Question: I want to create Maps by Year-Quarter each accumulating on the previous quarter.
I'm splitting the Maps on Trellis by a Date column so the custom expression looks like this currently:
'< BinByDateTime([Approved Date],"Year.Month",1)>'
and the problem is I don't know how to incorporate the function. If there is another way to make each map trellis add up the previous maps' data.
I'd really appreciate it!
Open attachment to see what my current maps trellis looks like without them accumulating.

Thanks, George
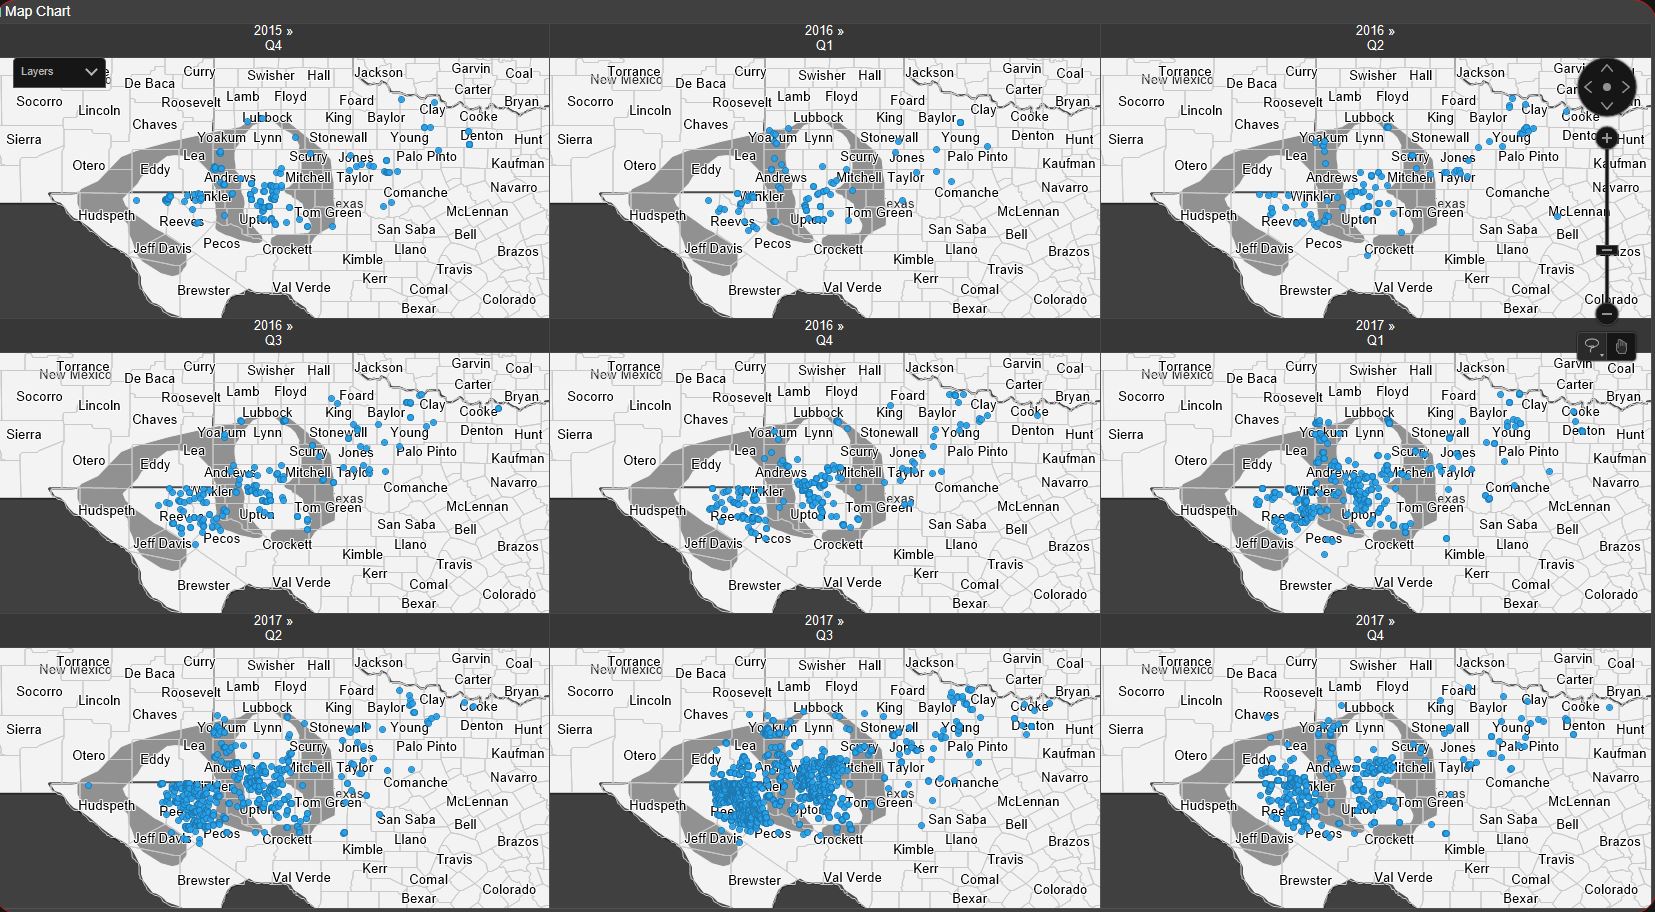
Answer: I'm not sure you're going to be able to do this the way you'd like. I believe by now you have read the documentation of 'OVER' functions and understand that they navigate a hierarchy, in this case one constructed from the date (if you haven't read it yet, press F1 and get to studying because none of this will make sense :).
thing is, what you're doing with the trellis is then limiting each visualization by a given category. in other words, each panel of the trellis is containing and can access only the data defined by your 'Year.Quarter' hierarchy.
to put it in OOP terms, it is out of scope to access 2016.Q2 from 2016.Q3.
you can recreate this by building a chart with a of, say, 'Year([Approved Date]) = 2016'. no matter what you do, you won't be able to access 2015 or 2017 from this chart, because you've explicitly limited the chart to only 2016. the trellis is an implicit limit, I guess you could say.
that said, I don't know the ideal solution to recommend. one idea is to have a separate map to the side that shows the cumulative sum. this will show the comparison quarter to quarter as well as the result for "today," but you lose the perception of growth over time.
another could be to create a slider property control for the date, and then limit a single map chart to that document property, so that the user could choose his own date range and even drag the slider back and forth to visualize change over time. but then you lose the side-by-side comparison.
a third idea: use a single map chart with markers showing the total all time, then create a details visualization line or bar chart that shows the growth over time. you get total comparison and growth, but sort of muddy the big picture.
sorry that this isn't a perfect answer, but hopefully one of these suggestions works for your use case. even better is if one of the other power users here have an idea of how to break out of trellises.